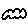
Label: cloud